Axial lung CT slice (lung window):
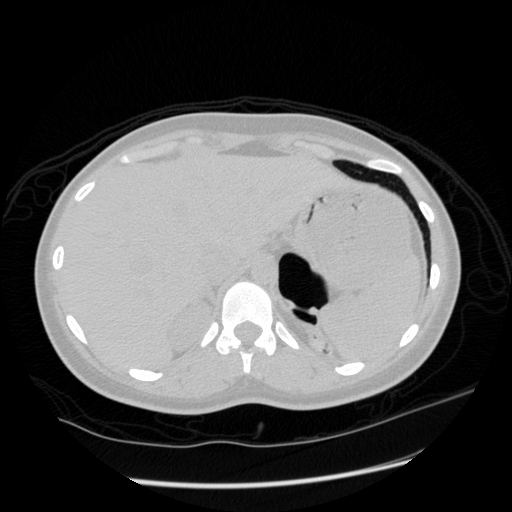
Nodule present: no